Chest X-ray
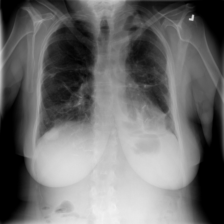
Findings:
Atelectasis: negative
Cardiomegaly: negative
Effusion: negative
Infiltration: negative
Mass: negative
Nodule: positive
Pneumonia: negative
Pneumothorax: negative
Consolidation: negative
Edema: negative
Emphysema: negative
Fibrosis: negative
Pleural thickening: negative
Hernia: negative